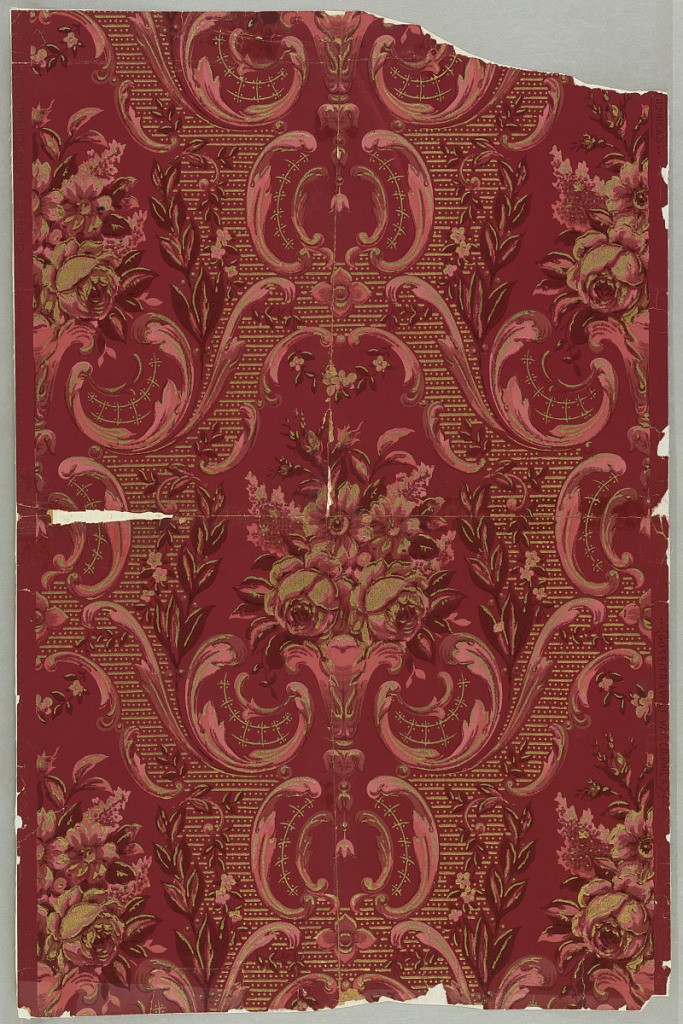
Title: Sidewall
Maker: Crossler and Wilt Wallpaper Co.
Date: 1890–95
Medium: Machine-printed
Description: Single drop-repeating motif: a cluster of roses and other flowers enframed by scrollwork, leaves and small flowers and a diaper of lines and dots in gold. Printed in gold, pink and dark red on red ground.